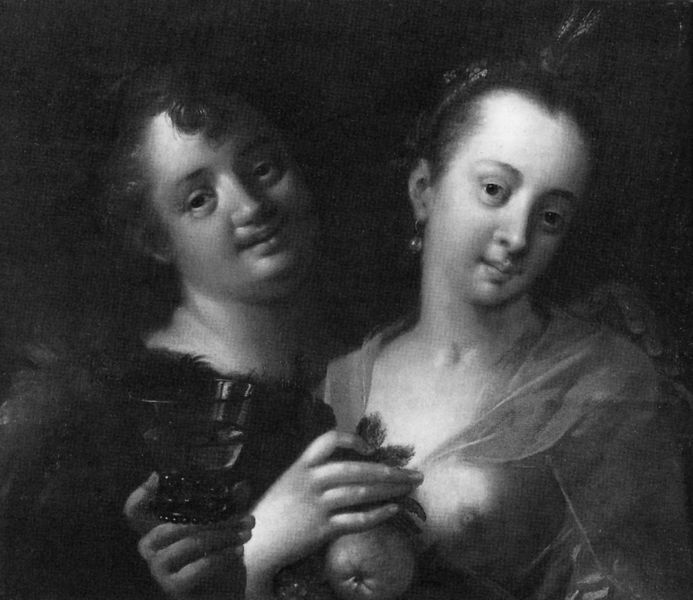
Titel: Bacchus und Ceres
Künstler: Hans von Aachen
Institution: Bonn, Rheinisches Landesmuseum
Schlagwörter: hand, mann, nackt, wasser, weiß, menschen, brust, frau, glas, kleid, mund, nase, ohrring, schmuck, schwarz, stirn, blick, obst, gesichter, jung, augen, federn, gesicht, pelz, hände, portrait, porträt, auge, haare, personen, locken, schön, frucht, krug, fell, liebe, tüll, wein, foto, quitte, dirne, lachen, schönheit, glücklich, zufrieden, umarmend, saft